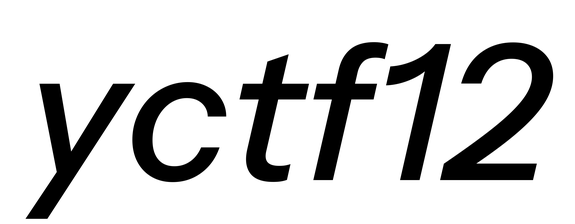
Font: InstrumentSans-Italic_Medium_Italic